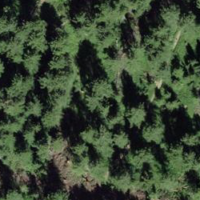
EUNIS habitat code: 43
Species observed at this site:
Rumex arifolius